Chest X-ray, PA view. Patient: 73 years old, sex M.
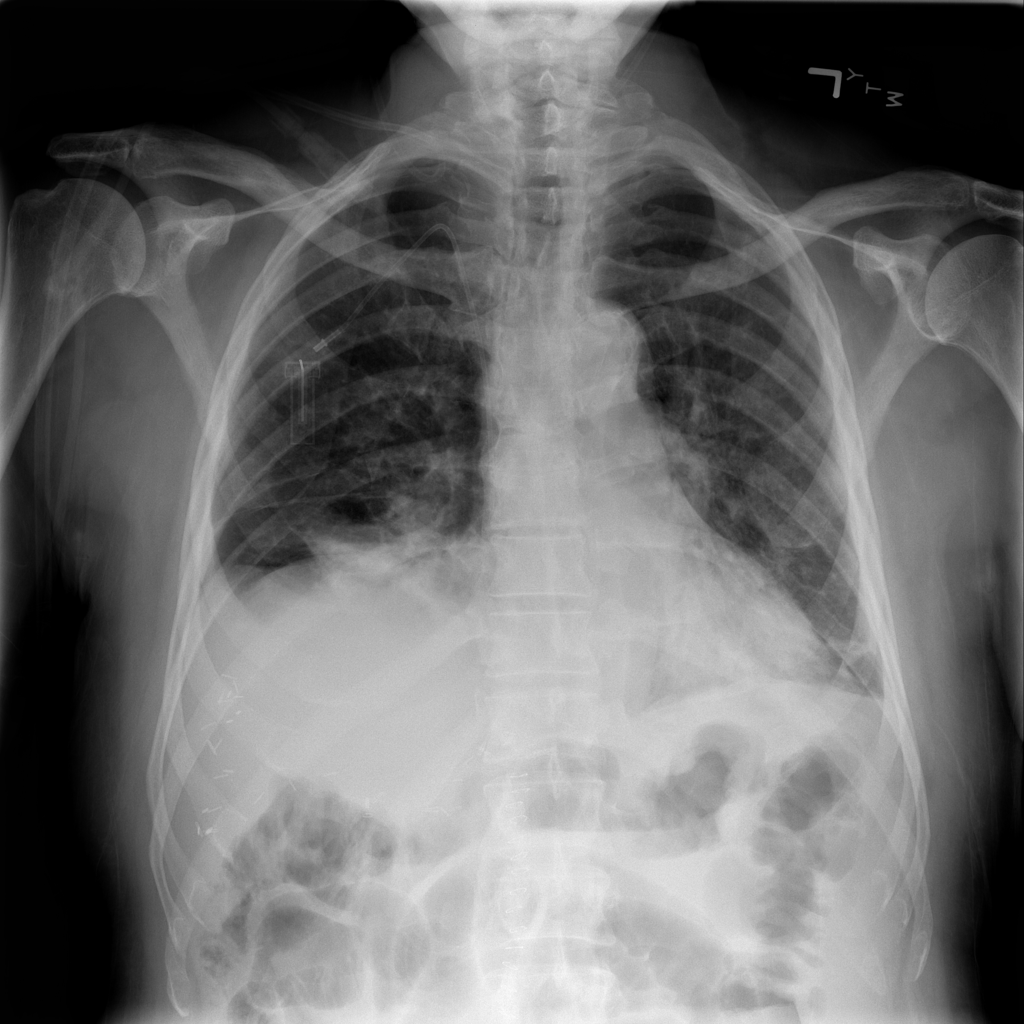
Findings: No Finding